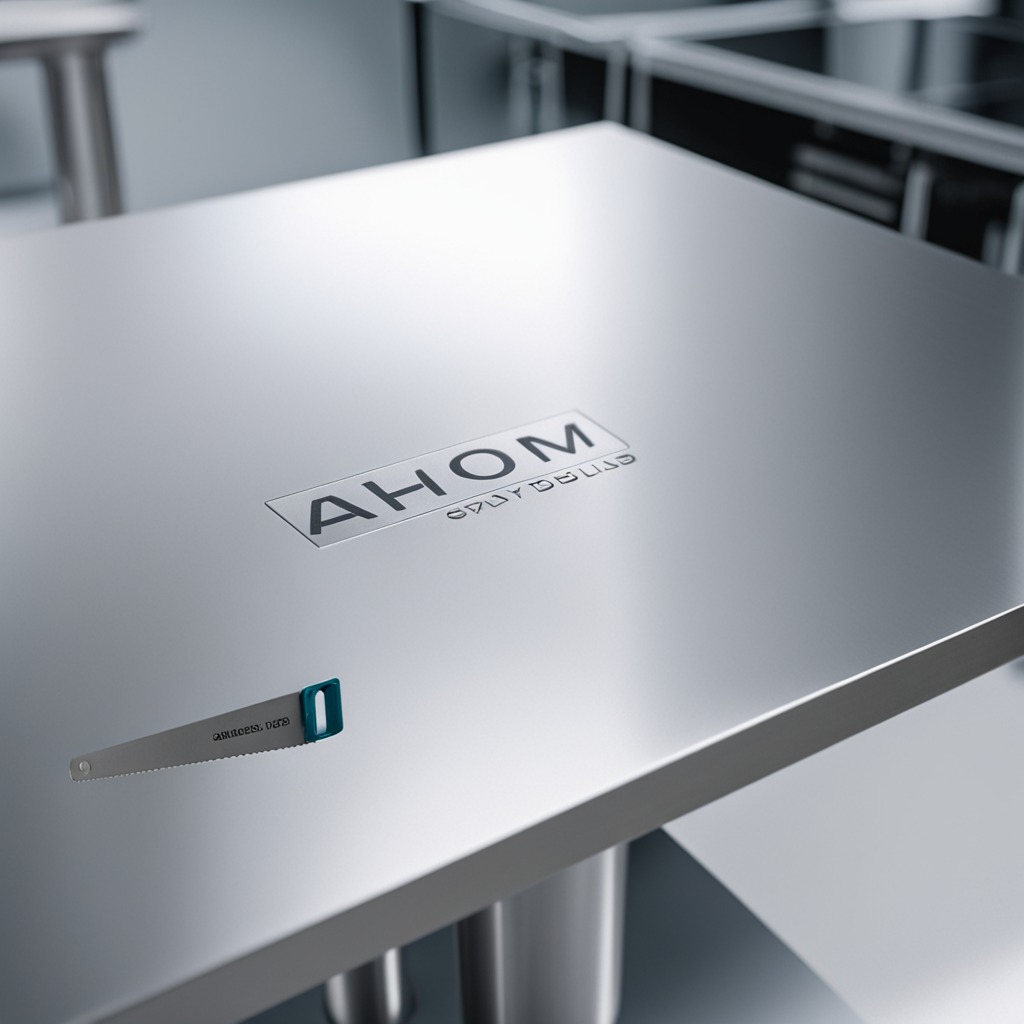
A handheld metal saw is lying on a stainless steel table in a high-end prototyping lab.